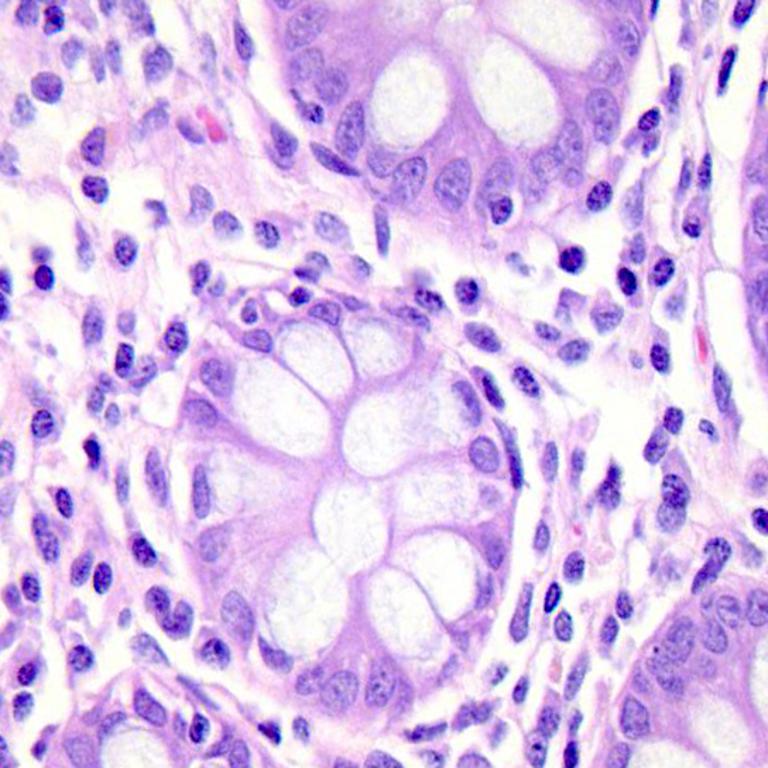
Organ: colon
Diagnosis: benign